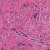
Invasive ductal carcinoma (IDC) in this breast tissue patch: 0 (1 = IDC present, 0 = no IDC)